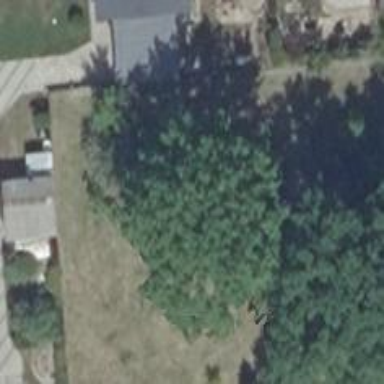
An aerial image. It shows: Deciduous broadleaved tree.